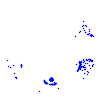
Particle: pion